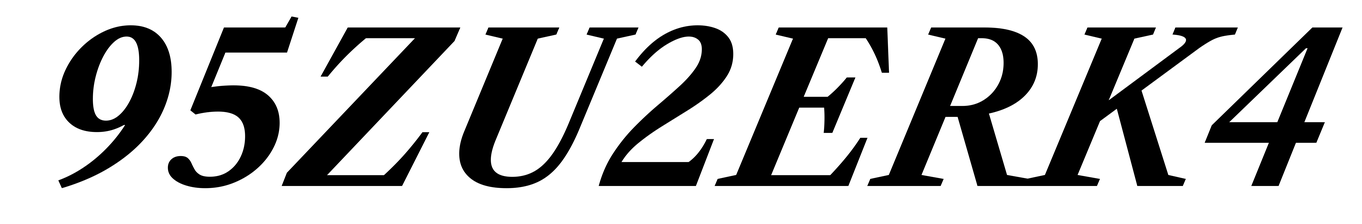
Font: LibreCaslonText-Italic_Bold_Italic